Question: So I came across this when I visited a friend. He is trying to show in a table data from his created DB.
This is the part where he asks for the Start and End dates:
'''
<form method="post">
<input type="date" name="Date1" value="<?php echo $_POST['StartD'] ?>" style="position:absolute; top:2em; left:7em;">
<p style="font-family:Calibri; color:green; font-size:15px; position: absolute; top: 1em; left: 18em;">to</p>
<input type="date" name="Date2" value="<?php echo $_POST['EndD'] ?>" style="position:absolute; top:2em; left:23em;"><br />
<input type="submit" id="Sbtn" style="cursor: pointer;" name="search_projects" value="Search">
</form>
'''
This is now his MySQL query:
'''
$sql= "SELECT * FROM statisticData WHERE accessDate LIKE '%" . $_POST['StartD'] . "%' OR accessDate LIKE '%" . $_POST['EndD'] . "%' ORDER BY accessDate ASC";
'''
Whenever he chooses the Star date: '09-13-13' and an End date: '09-13-13', the dates such as '09-12-13' also appears in the table. I told him to go and ask the professionals and he says he's too shy. So I'm asking instead.
Here's his code:
'''
<div class="scrollableTable">
<center><table class="font1" border="3px solid white" width="70%">
<thead>
<tr id="tblRow">
<th id="tblData" width="20%">Access Date</td>
<th id="tblData" width="15%">ID number</td>
<th id="tblData" width="35%">Name</td>
<th id="tblData" width="20%">Keyword</td>
</tr>
</thead>
<?php
if ($_POST['search_projects']){
$con= mysql_connect("...","...","...") or die ('Error: ' . mysql_error());
mysql_select_db("...");
$sql= "SELECT * FROM statisticData WHERE accessDate LIKE '%" . $_POST['StartD'] . "%' AND accessDate LIKE '%" . $_POST['EndD'] . "%' ORDER BY accessDate DESC";
$result= mysql_query($sql);
while($row= mysql_fetch_object($result))
{
$Date=$row->accessDate;
$ID=$row->IDnum;
$Name=$row->Sname;
$Key=$row->keyWord;
echo "<tr>";
echo "<td>" . $Date. " </td>" . " <td>" . $ID. " </td>" . " <td>" . $Name. " </td>". " <td>" . $Key. " </td>";
echo "</tr>";
}
echo "</table>";
echo "</center>";
}
?>
</div>
'''
He wants to allow the user to browse the contents of the database using these date inputs.

The problem is even when I choose the start and end dates, all the contents are shown in the table. His query does not filter the results at all. I told him to sleep it off, but he just keeps bugging me. So what do you think should he do to finally get some sleep?
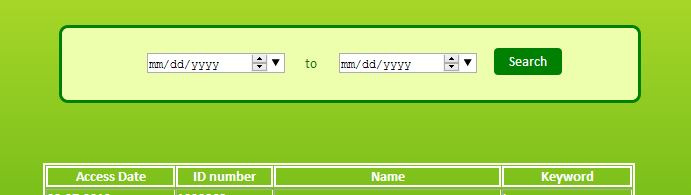
Answer: People problem is in names:
'''
$sql= "SELECT * FROM statisticData WHERE accessDate LIKE '%" . $_POST['Date1'] . "%' OR accessDate LIKE '%" . $_POST['Date2'] . "%' ORDER BY accessDate ASC";
'''
also:
'''
<form method="post">
<input type="date" name="Date1" value="<?php echo $_POST['Date1'] ?>" style="position:absolute; top:2em; left:7em;">
<p style="font-family:Calibri; color:green; font-size:15px; position: absolute; top: 1em; left: 18em;">to</p>
<input type="date" name="Date2" value="<?php echo $_POST['Date2'] ?>" style="position:absolute; top:2em; left:23em;"><br />
<input type="submit" id="Sbtn" style="cursor: pointer;" name="search_projects" value="Search">
</form>
'''
- -
'''
<?php
if ($_POST['search_projects']){
$startDate = date("Y-m-d", strtotime($_POST['Date1']));
$endDate = date("Y-m-d", strtotime($_POST['Date2']));
$con= mysql_connect("...","...","...") or die ('Error: ' . mysql_error());
mysql_select_db("...");
$sql= "SELECT * FROM statisticData WHERE accessDate BETWEEN '$startDate' AND '$endDate' ORDER BY accessDate DESC";
$result= mysql_query($sql);
...
'''